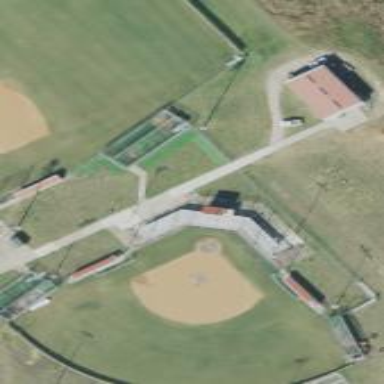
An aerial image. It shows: Softball pitch for leisure land activities.